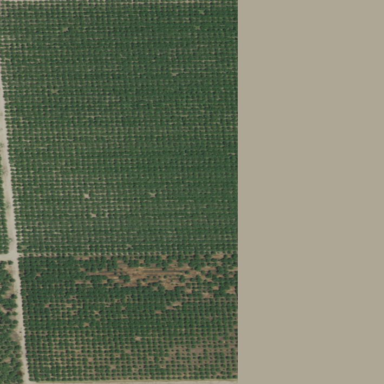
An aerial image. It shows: Orchard.